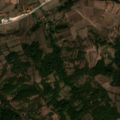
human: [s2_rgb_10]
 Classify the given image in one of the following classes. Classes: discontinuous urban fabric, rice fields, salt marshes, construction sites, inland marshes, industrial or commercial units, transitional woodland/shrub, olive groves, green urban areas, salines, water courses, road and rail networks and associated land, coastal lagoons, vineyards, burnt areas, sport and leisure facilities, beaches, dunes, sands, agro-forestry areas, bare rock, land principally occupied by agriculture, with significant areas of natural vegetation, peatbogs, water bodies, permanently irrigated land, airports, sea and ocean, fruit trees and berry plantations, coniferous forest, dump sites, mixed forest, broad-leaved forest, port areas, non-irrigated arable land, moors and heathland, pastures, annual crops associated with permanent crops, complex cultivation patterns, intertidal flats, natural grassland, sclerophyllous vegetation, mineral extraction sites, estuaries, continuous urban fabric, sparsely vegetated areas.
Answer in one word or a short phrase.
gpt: complex cultivation patterns, land principally occupied by agriculture, with significant areas of natural vegetation, broad-leaved forest